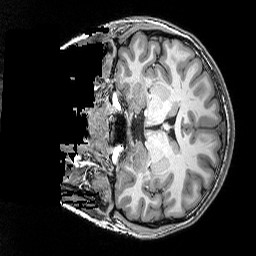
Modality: T1w
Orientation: coronal
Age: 18
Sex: female